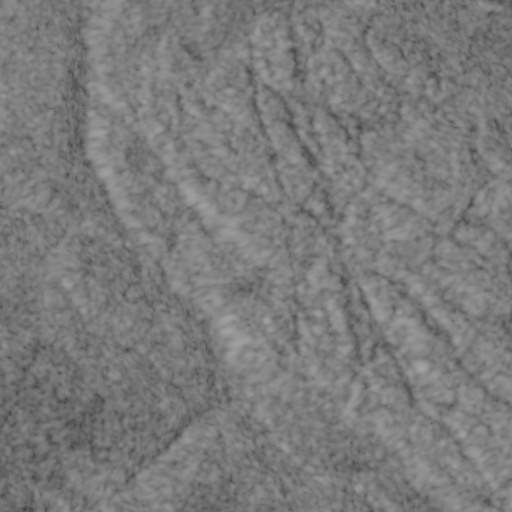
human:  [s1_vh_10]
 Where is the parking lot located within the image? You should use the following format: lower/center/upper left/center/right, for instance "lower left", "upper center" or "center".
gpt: The parking lot is located in the lower center of the image.
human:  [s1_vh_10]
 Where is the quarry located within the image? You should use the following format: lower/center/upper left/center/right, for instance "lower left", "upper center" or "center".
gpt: The quarry is located in the lower right of the image.
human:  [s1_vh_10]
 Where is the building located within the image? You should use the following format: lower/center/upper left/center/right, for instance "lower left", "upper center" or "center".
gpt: There is no building in the image.

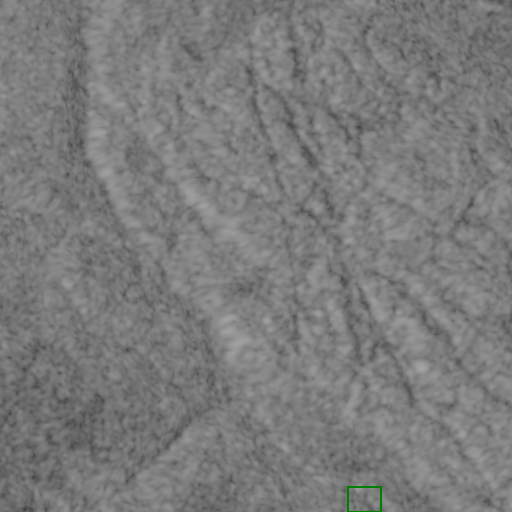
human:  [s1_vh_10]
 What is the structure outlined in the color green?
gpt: The structure outlined in green is a quarry.
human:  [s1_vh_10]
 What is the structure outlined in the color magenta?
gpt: There is no magenta outline.